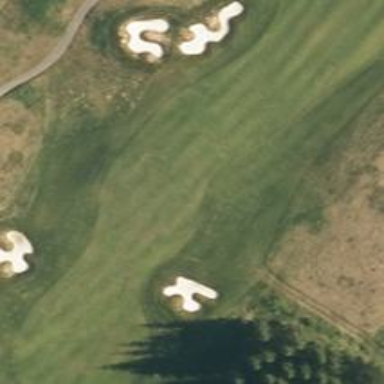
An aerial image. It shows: View of golf hole.